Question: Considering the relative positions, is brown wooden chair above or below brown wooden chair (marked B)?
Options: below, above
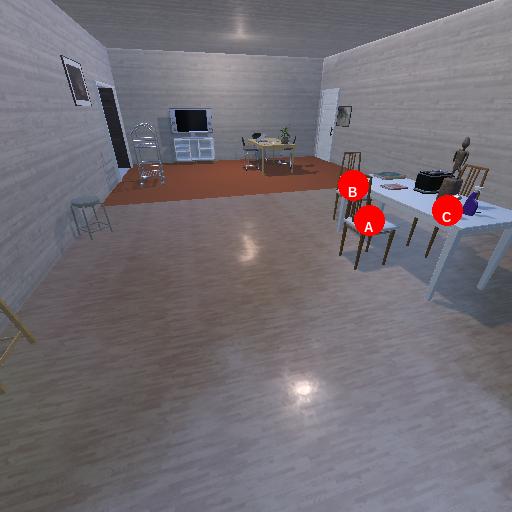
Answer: below